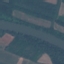
Label: River